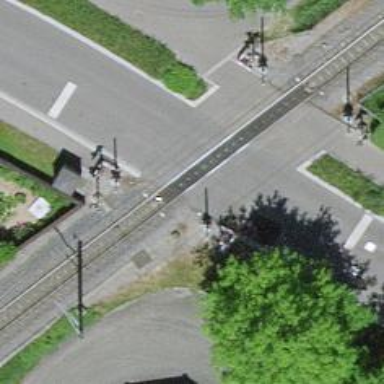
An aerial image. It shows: Level crossing along the railway.